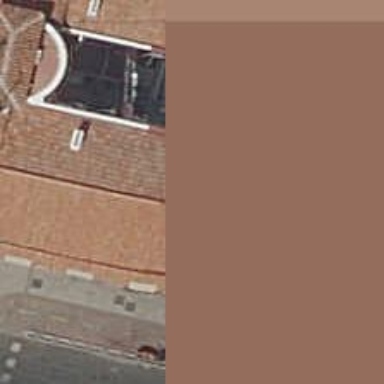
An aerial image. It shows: Bar.